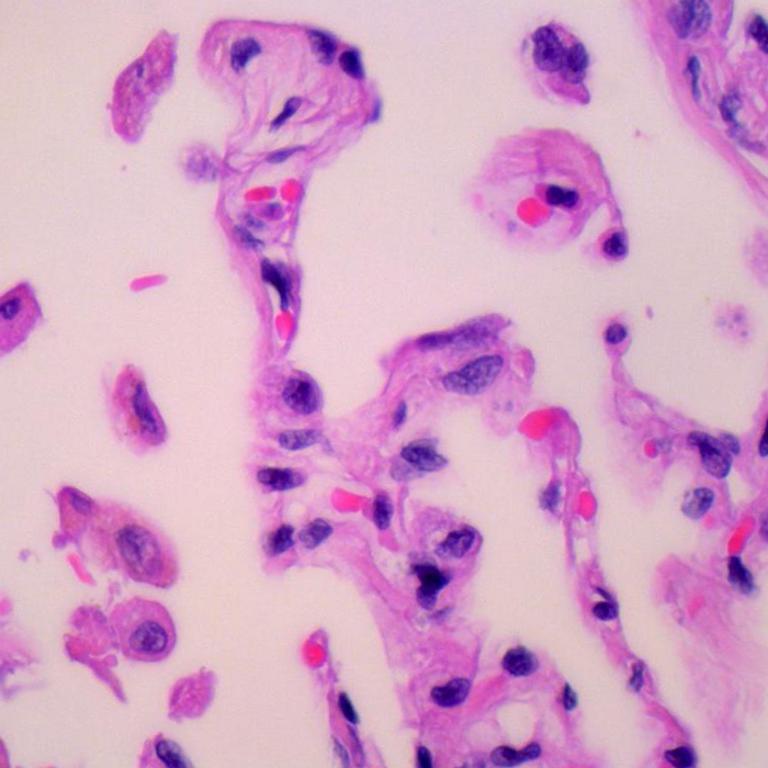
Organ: lung
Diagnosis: benign